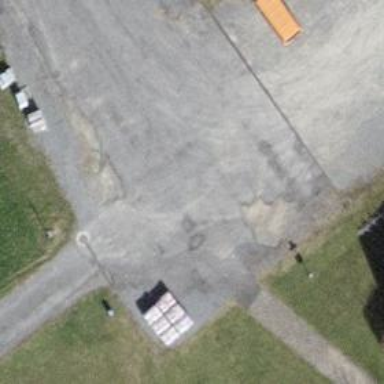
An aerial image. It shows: Parking aisle with pebblestone surface.